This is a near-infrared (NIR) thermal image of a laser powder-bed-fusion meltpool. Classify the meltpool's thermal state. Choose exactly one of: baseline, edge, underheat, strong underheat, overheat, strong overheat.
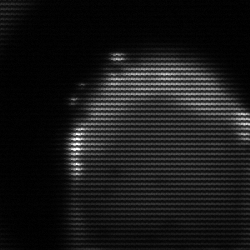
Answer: edge